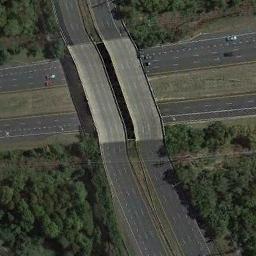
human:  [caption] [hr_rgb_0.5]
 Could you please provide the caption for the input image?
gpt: There are many trees beside the overpass .

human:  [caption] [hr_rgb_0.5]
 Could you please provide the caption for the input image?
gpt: The cross-line overpass is over the roads in the forest .

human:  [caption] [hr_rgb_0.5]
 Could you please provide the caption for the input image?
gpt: There are two overpasses and three lakes in this area .

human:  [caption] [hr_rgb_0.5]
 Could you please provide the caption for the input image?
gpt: The overpass is next to the grass and some trees .

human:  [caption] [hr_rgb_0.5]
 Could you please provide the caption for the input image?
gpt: There are many green trees around the overpass .